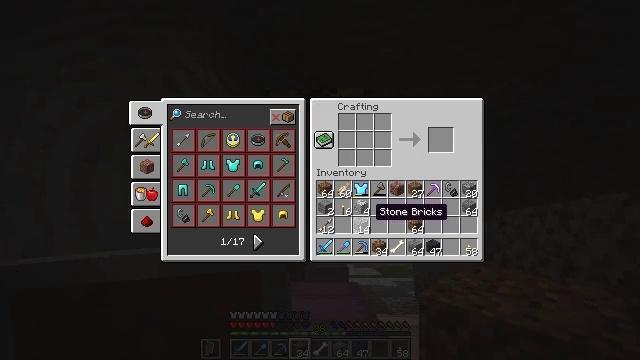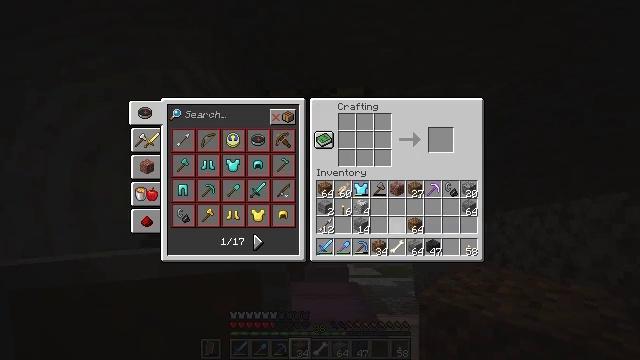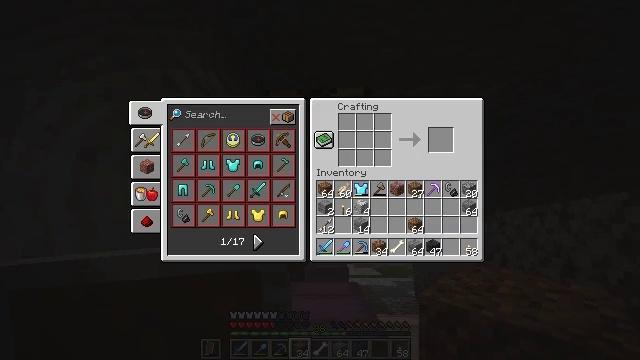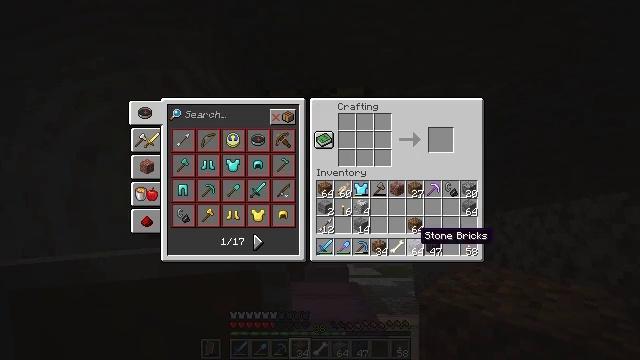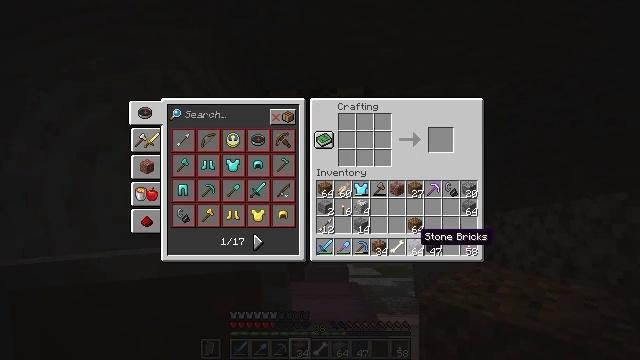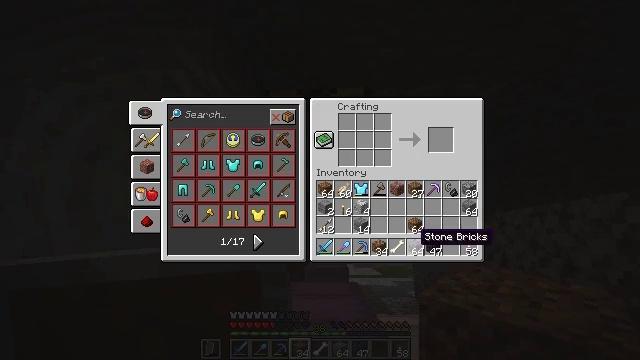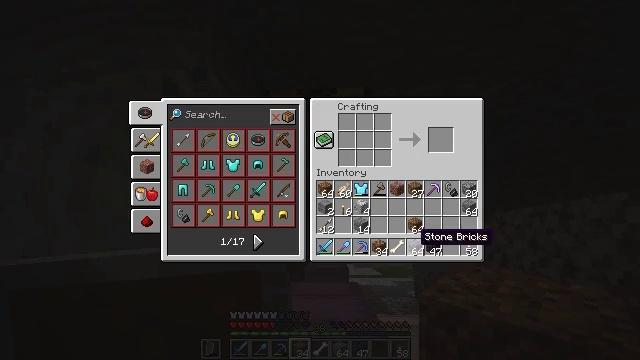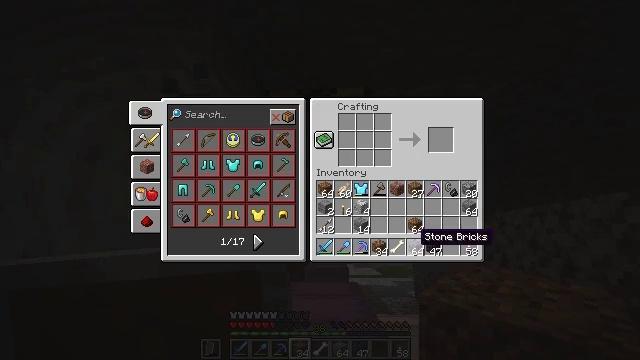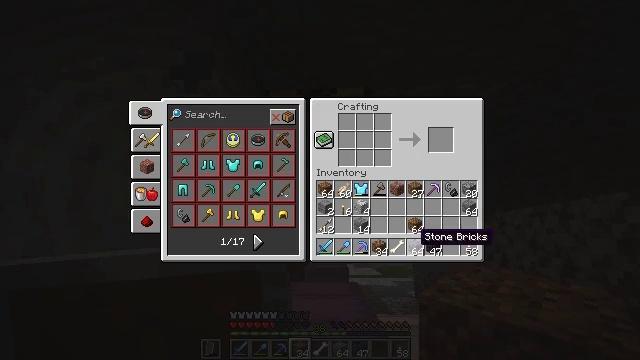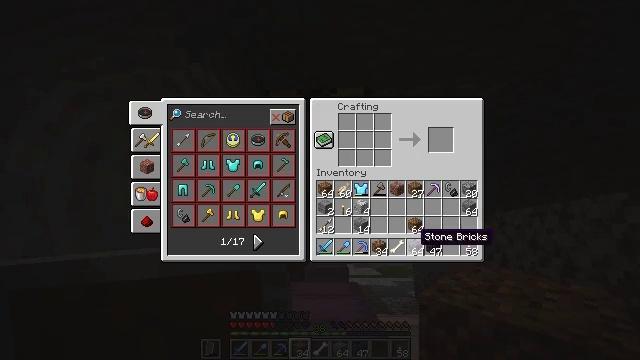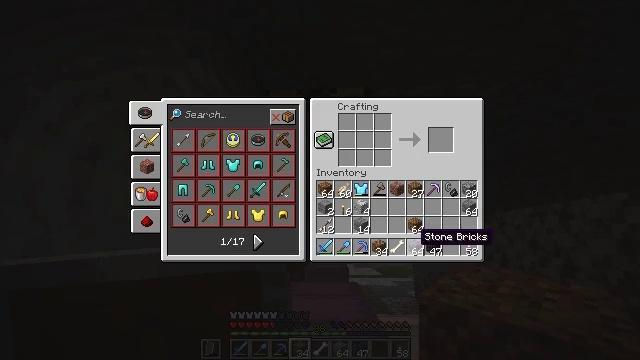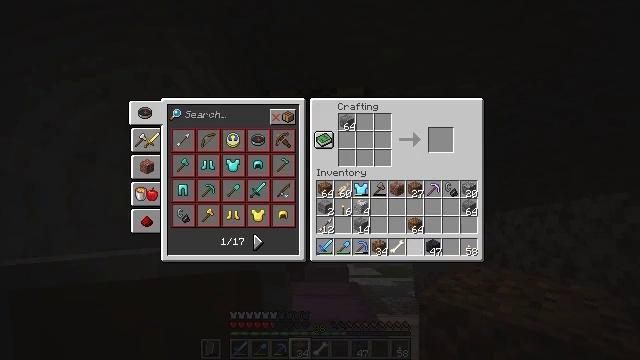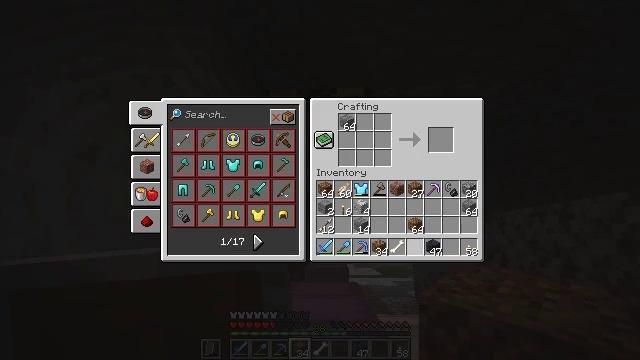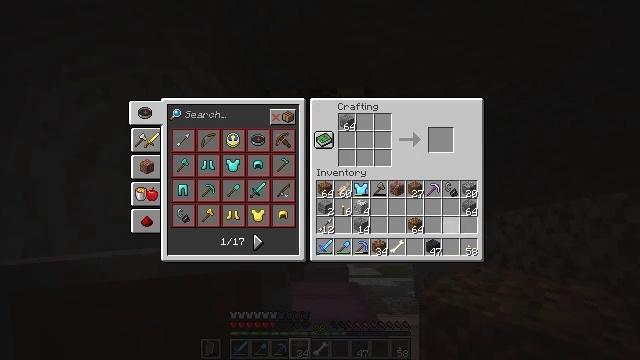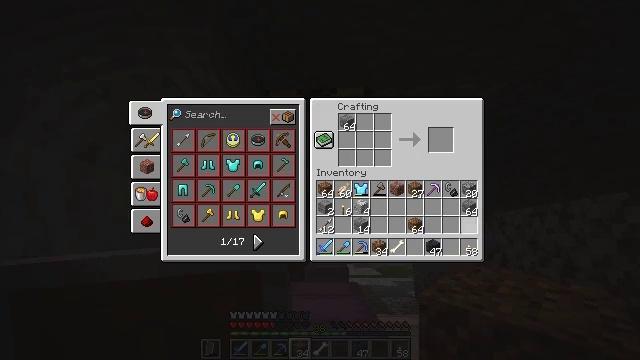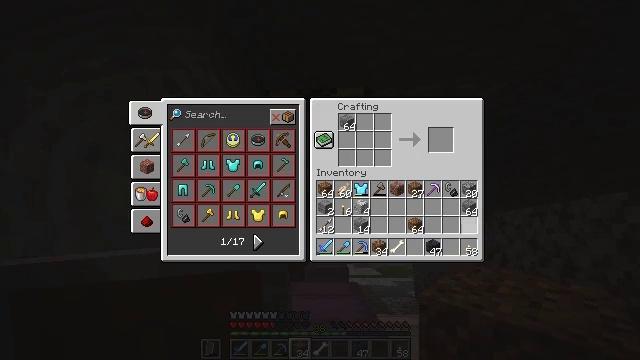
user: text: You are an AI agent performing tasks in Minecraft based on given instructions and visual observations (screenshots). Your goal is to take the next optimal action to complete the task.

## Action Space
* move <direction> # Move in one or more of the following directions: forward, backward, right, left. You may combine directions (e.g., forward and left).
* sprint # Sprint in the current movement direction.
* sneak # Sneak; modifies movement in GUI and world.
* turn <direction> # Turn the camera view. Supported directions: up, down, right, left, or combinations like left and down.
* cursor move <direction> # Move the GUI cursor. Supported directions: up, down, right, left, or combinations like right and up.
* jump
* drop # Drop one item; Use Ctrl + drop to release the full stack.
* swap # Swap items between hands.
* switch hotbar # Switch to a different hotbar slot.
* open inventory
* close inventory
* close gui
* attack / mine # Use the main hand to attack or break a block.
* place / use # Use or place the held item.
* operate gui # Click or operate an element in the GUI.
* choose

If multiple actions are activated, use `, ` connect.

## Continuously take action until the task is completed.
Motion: motion action
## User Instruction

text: Make stone brick slabs with stone bricks in the crafting table.
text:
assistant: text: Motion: sneak, cursor move right and down
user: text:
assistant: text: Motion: sneak, cursor move right
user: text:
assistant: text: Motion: sneak, cursor move right and down
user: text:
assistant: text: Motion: sneak
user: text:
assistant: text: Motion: sneak
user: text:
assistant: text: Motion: sneak
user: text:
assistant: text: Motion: sneak
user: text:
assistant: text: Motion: sneak
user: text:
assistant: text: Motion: sneak
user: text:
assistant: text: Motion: sneak
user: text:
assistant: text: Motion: sneak, choose
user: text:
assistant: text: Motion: sneak, choose
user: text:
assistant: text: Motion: sneak, cursor move right and up
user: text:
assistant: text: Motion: sneak, cursor move right and up
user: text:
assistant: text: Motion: sneak
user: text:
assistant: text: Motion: sneak
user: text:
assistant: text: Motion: sneak
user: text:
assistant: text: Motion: sneak
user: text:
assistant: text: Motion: sneak
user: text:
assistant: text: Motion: sneak, choose
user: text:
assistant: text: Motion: sneak, cursor move left, choose
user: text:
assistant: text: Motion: sneak, cursor move left
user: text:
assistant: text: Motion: sneak, cursor move left
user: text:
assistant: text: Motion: sneak, cursor move left
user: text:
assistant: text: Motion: sneak, cursor move left
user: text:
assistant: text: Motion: sneak
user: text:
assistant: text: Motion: sneak, choose
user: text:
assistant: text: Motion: sneak, choose
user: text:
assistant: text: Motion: sneak, cursor move right and up
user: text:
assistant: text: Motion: cursor move right and up